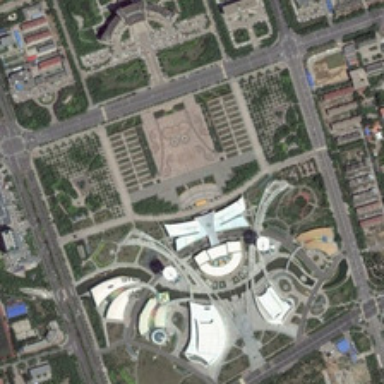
Many trees are planted around the brown houses .